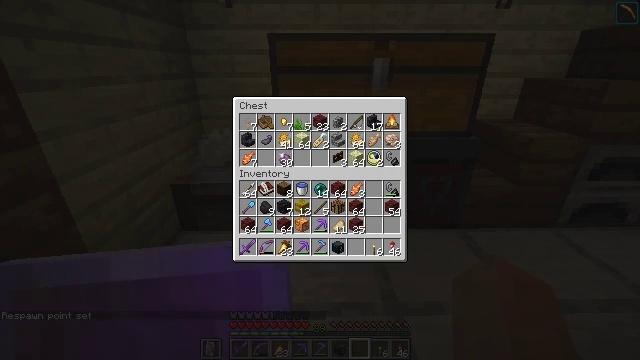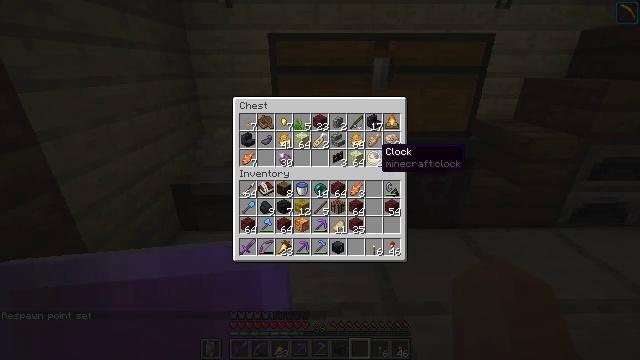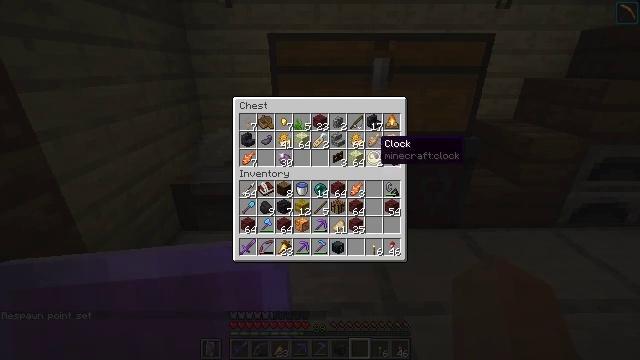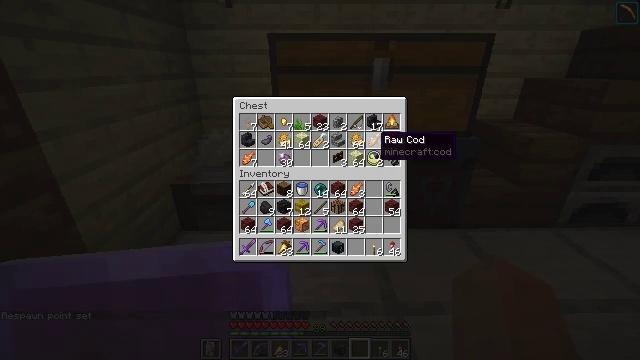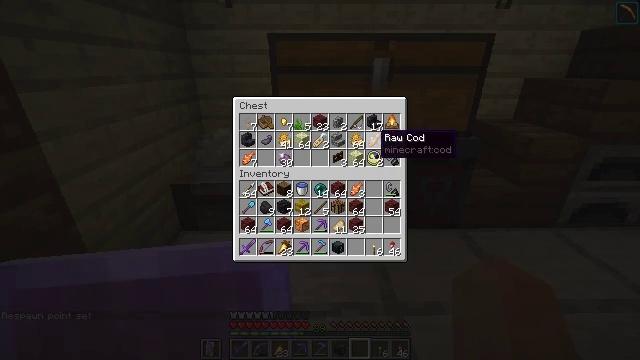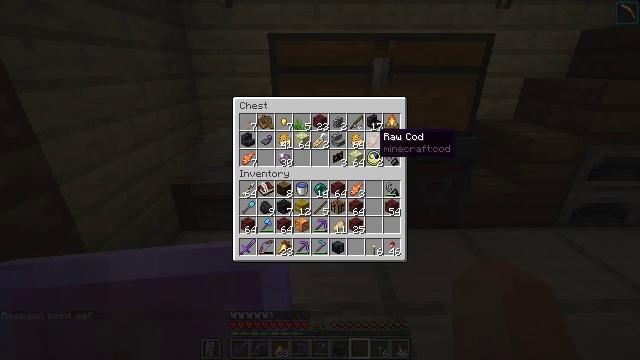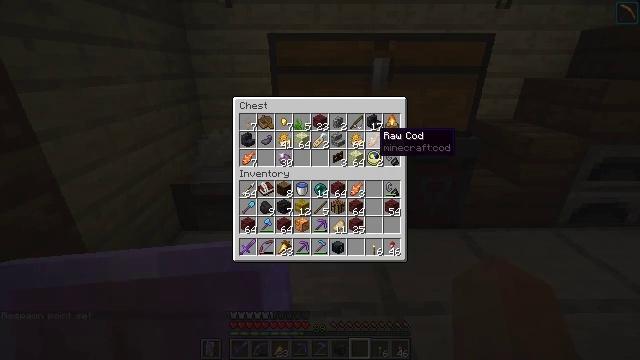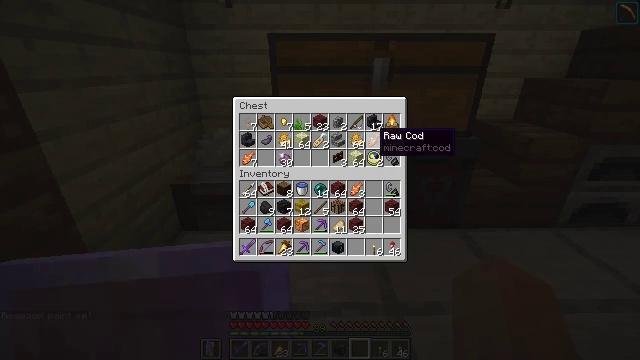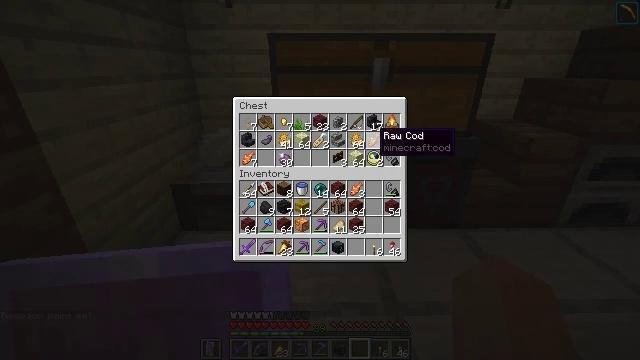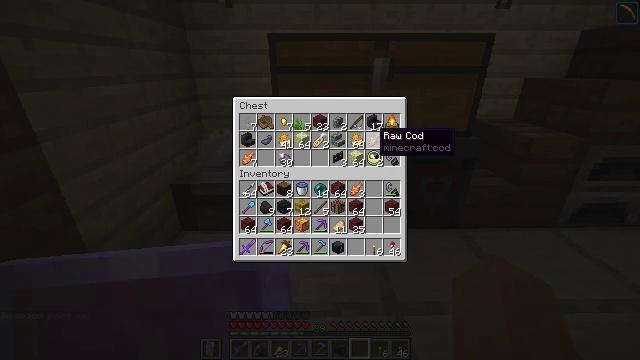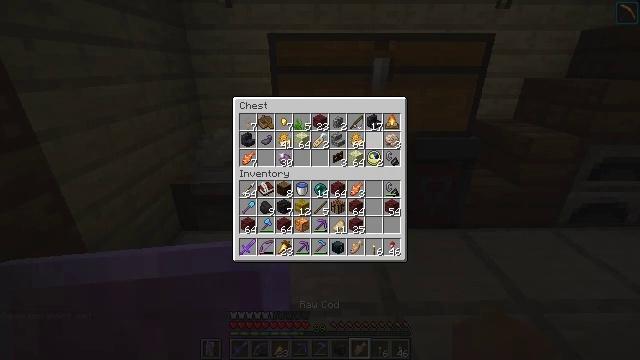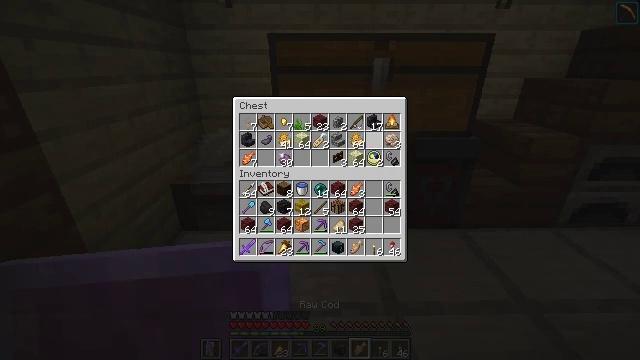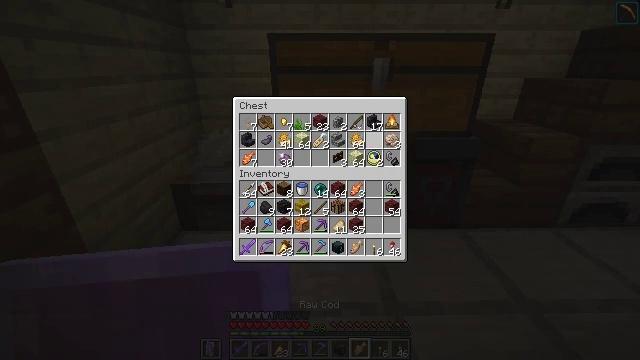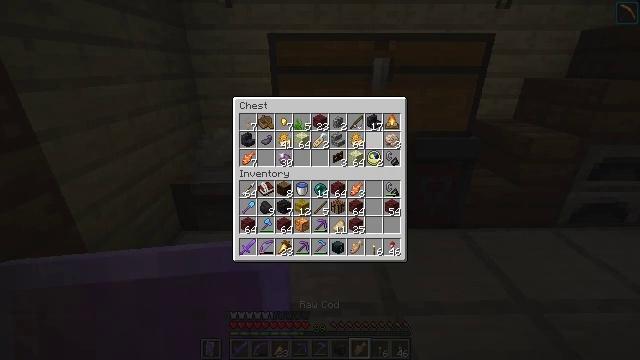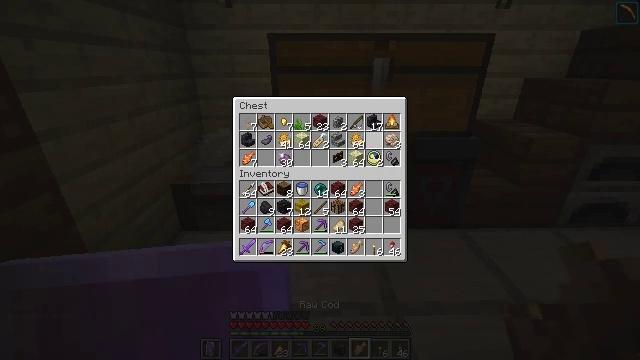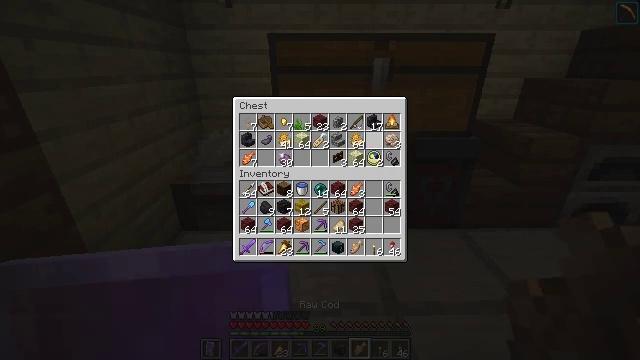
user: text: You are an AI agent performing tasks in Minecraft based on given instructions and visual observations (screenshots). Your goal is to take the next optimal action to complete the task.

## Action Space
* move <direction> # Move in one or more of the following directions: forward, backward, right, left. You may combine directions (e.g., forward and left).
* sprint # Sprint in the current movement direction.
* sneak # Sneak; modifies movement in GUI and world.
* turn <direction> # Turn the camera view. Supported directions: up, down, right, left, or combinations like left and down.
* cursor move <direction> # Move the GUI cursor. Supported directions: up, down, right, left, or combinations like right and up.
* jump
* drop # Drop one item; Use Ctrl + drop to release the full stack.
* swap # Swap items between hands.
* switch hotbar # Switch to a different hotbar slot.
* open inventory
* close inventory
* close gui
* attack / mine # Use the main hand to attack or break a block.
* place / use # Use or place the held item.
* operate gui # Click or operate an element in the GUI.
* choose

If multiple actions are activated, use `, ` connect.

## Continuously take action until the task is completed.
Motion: motion action
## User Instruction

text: Remove a tropical fish from the inventory.
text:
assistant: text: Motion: cursor move up
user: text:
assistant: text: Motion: cursor move up
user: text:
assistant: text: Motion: no_op
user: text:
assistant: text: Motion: no_op
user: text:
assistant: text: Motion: no_op
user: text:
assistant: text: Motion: no_op
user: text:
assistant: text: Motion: no_op
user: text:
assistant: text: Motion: sneak
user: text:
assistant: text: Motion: sneak
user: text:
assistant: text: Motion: sneak, operate gui
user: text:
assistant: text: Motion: sneak, operate gui
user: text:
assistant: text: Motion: sneak, operate gui
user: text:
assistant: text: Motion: sneak
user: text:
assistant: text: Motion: sneak
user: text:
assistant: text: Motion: no_op
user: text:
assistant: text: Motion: no_op
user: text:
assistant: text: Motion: no_op
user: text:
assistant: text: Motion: no_op
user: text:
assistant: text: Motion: no_op
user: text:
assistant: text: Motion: no_op
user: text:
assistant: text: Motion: turn right
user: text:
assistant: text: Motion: turn right and down
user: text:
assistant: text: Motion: turn right and down
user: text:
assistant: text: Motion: move forward, turn right
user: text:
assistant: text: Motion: move forward
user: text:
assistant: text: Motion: move forward
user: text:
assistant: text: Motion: move forward
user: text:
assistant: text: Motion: move forward
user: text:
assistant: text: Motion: move forward
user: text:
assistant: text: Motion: move forward